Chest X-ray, PA view. Patient: 55 years old, sex M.
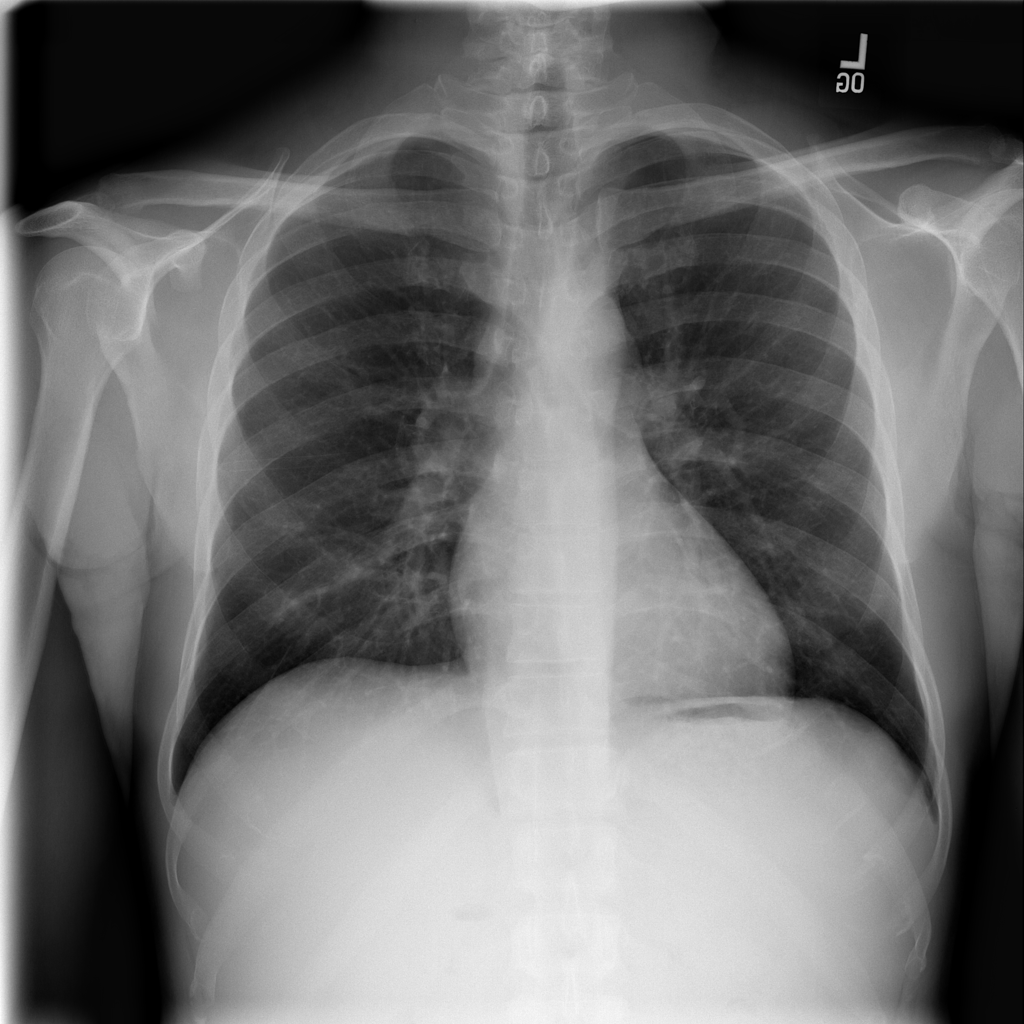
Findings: No Finding